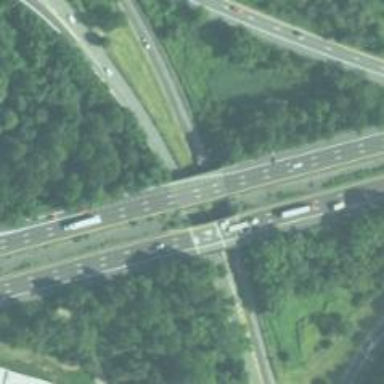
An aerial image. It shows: Motorway junction.